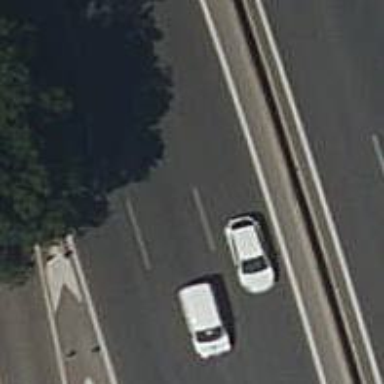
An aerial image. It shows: Asphalt motorway.